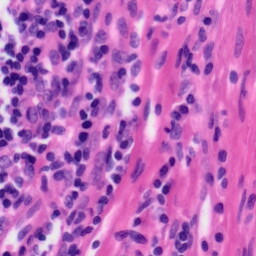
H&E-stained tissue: Tonsil